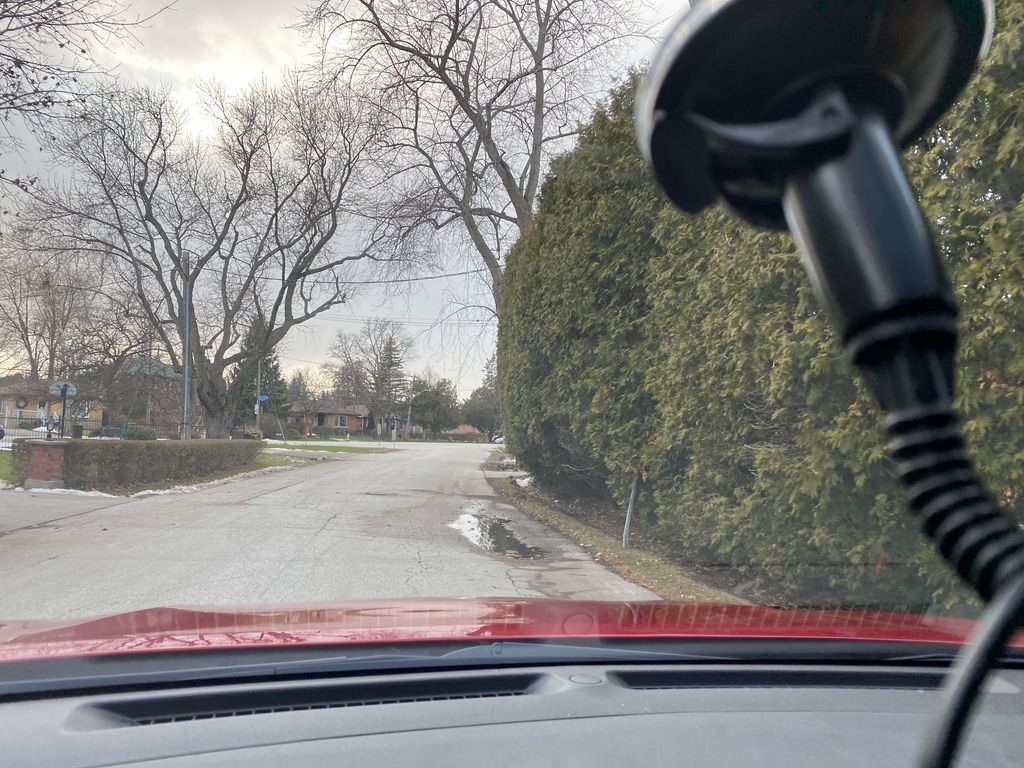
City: toronto